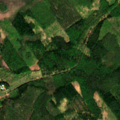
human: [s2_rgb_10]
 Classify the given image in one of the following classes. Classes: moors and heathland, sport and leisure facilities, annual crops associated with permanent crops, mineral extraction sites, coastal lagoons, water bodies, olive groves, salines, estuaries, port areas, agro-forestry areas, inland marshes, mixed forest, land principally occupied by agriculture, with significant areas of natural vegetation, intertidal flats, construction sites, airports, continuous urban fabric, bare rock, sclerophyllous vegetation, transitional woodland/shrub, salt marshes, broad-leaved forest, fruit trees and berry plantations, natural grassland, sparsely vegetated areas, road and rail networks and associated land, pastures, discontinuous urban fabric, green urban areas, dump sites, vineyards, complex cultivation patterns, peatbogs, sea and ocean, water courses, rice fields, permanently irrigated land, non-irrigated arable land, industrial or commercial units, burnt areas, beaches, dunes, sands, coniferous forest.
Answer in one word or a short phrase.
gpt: mixed forest, inland marshes